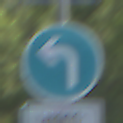
Verkehrszeichen: VorgeschriebeneFahrtrichtungLinks
Zusatzzeichen unten: BesondereFahrzeugeUndTransportgueter6
Umgebung: Outdoor, Urban
Tageszeit: MorningAfternoon
Wetter: PartlyCloudy
Licht: Natural
Jahreszeit: NotSpecified
Kontrast: LowContrast